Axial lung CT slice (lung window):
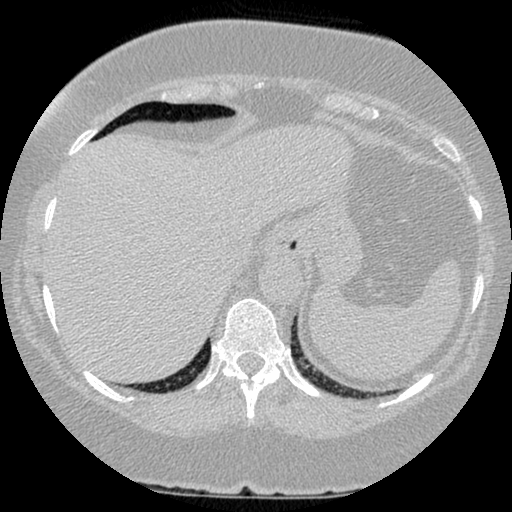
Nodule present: no